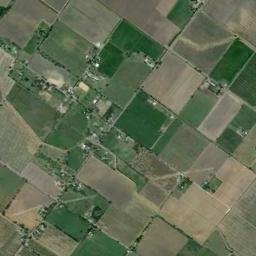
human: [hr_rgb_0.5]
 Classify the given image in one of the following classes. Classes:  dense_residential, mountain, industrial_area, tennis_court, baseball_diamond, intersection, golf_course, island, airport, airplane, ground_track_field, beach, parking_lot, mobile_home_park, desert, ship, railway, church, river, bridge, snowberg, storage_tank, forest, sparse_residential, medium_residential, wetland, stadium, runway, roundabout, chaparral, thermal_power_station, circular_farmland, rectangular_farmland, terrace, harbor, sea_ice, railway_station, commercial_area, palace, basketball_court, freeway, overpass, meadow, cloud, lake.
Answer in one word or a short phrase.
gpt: rectangular_farmland